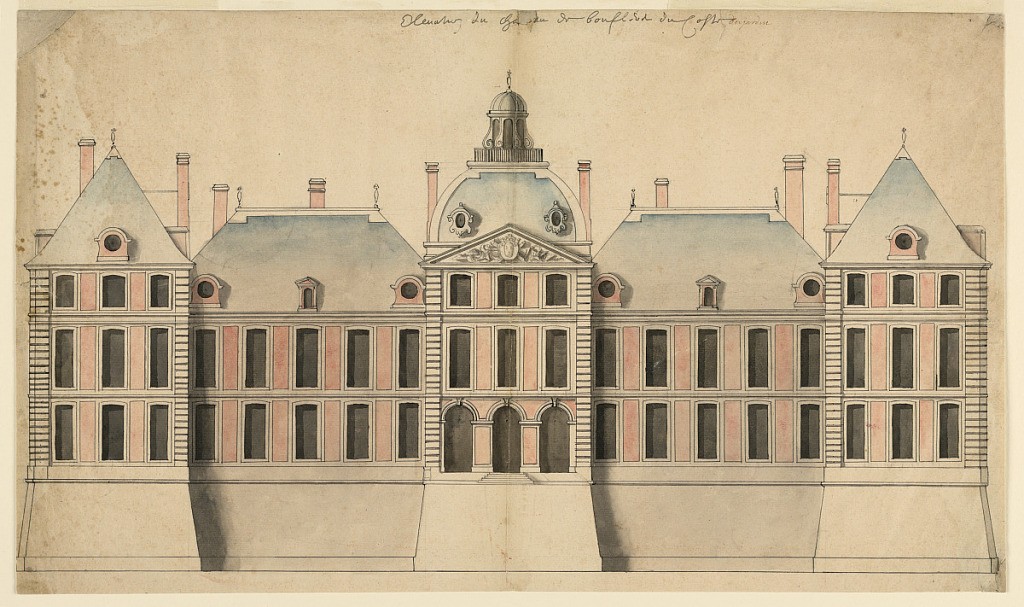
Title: The Rear Elevation of the Chateau de Boufflers
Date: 1680
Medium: Pen and ink, brush and watercolor, graphite on paper
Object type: Drawing
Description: Corresponding to pl. 118 of L'architecture Française, Paris, 1727, Jean Mariette but showing two more chimneys.